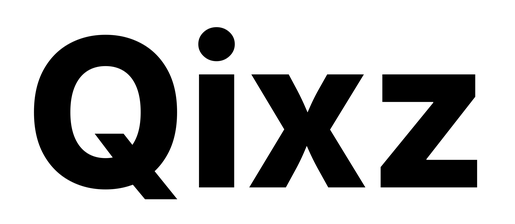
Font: Inter_ExtraBold